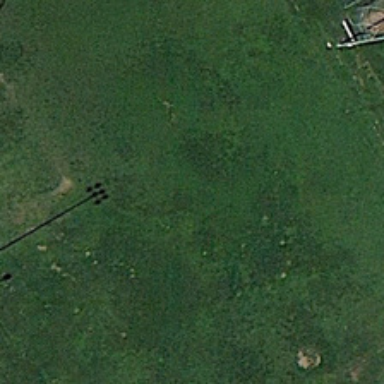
It is a piece of meadow .